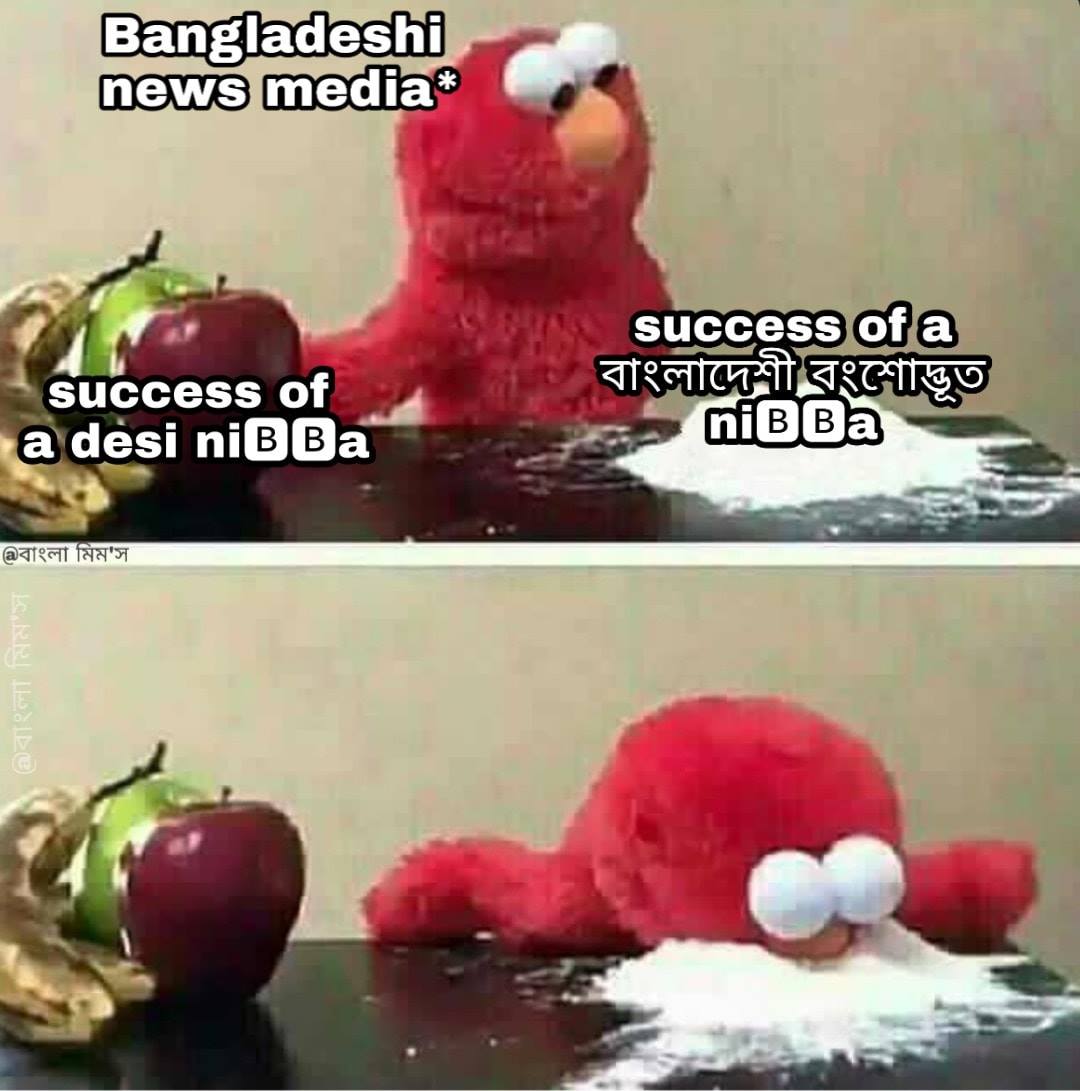
Caption: Bangladeshi news media*     success of a desi niBBa    success of a বাংলাদেশী বংশদ্ভুত   niBBA
Label: non-hate